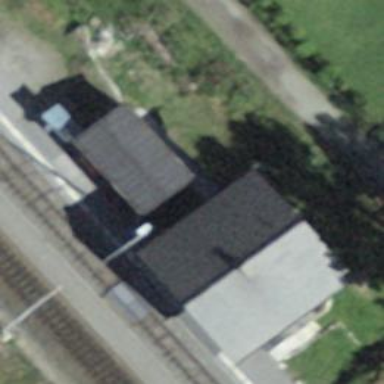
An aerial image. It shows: Railway station.